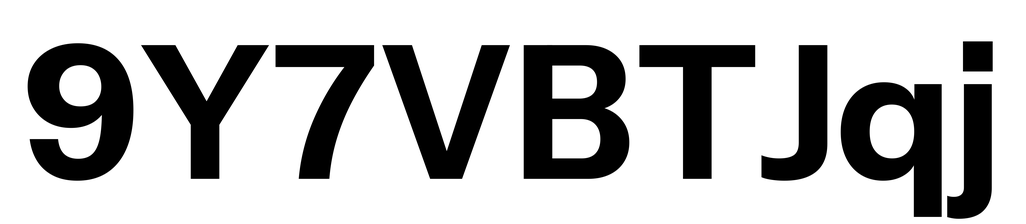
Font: InstrumentSans_Bold